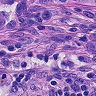
Metastatic tissue present: yes